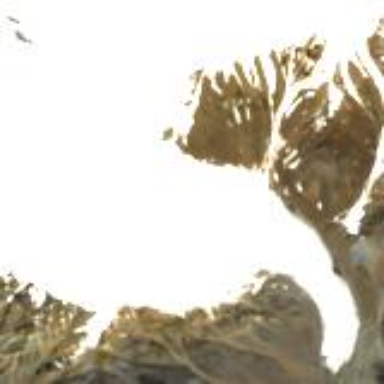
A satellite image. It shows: Majestic glacier in the distance.